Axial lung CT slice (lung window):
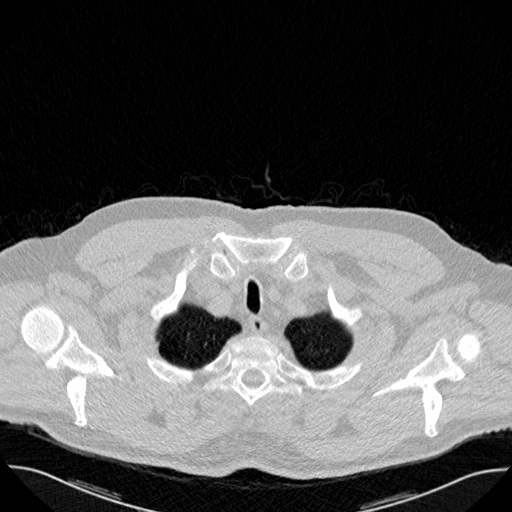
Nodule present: no